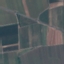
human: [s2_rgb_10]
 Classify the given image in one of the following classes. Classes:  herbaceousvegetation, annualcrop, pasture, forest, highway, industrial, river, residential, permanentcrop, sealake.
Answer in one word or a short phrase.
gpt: PermanentCrop